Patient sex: M
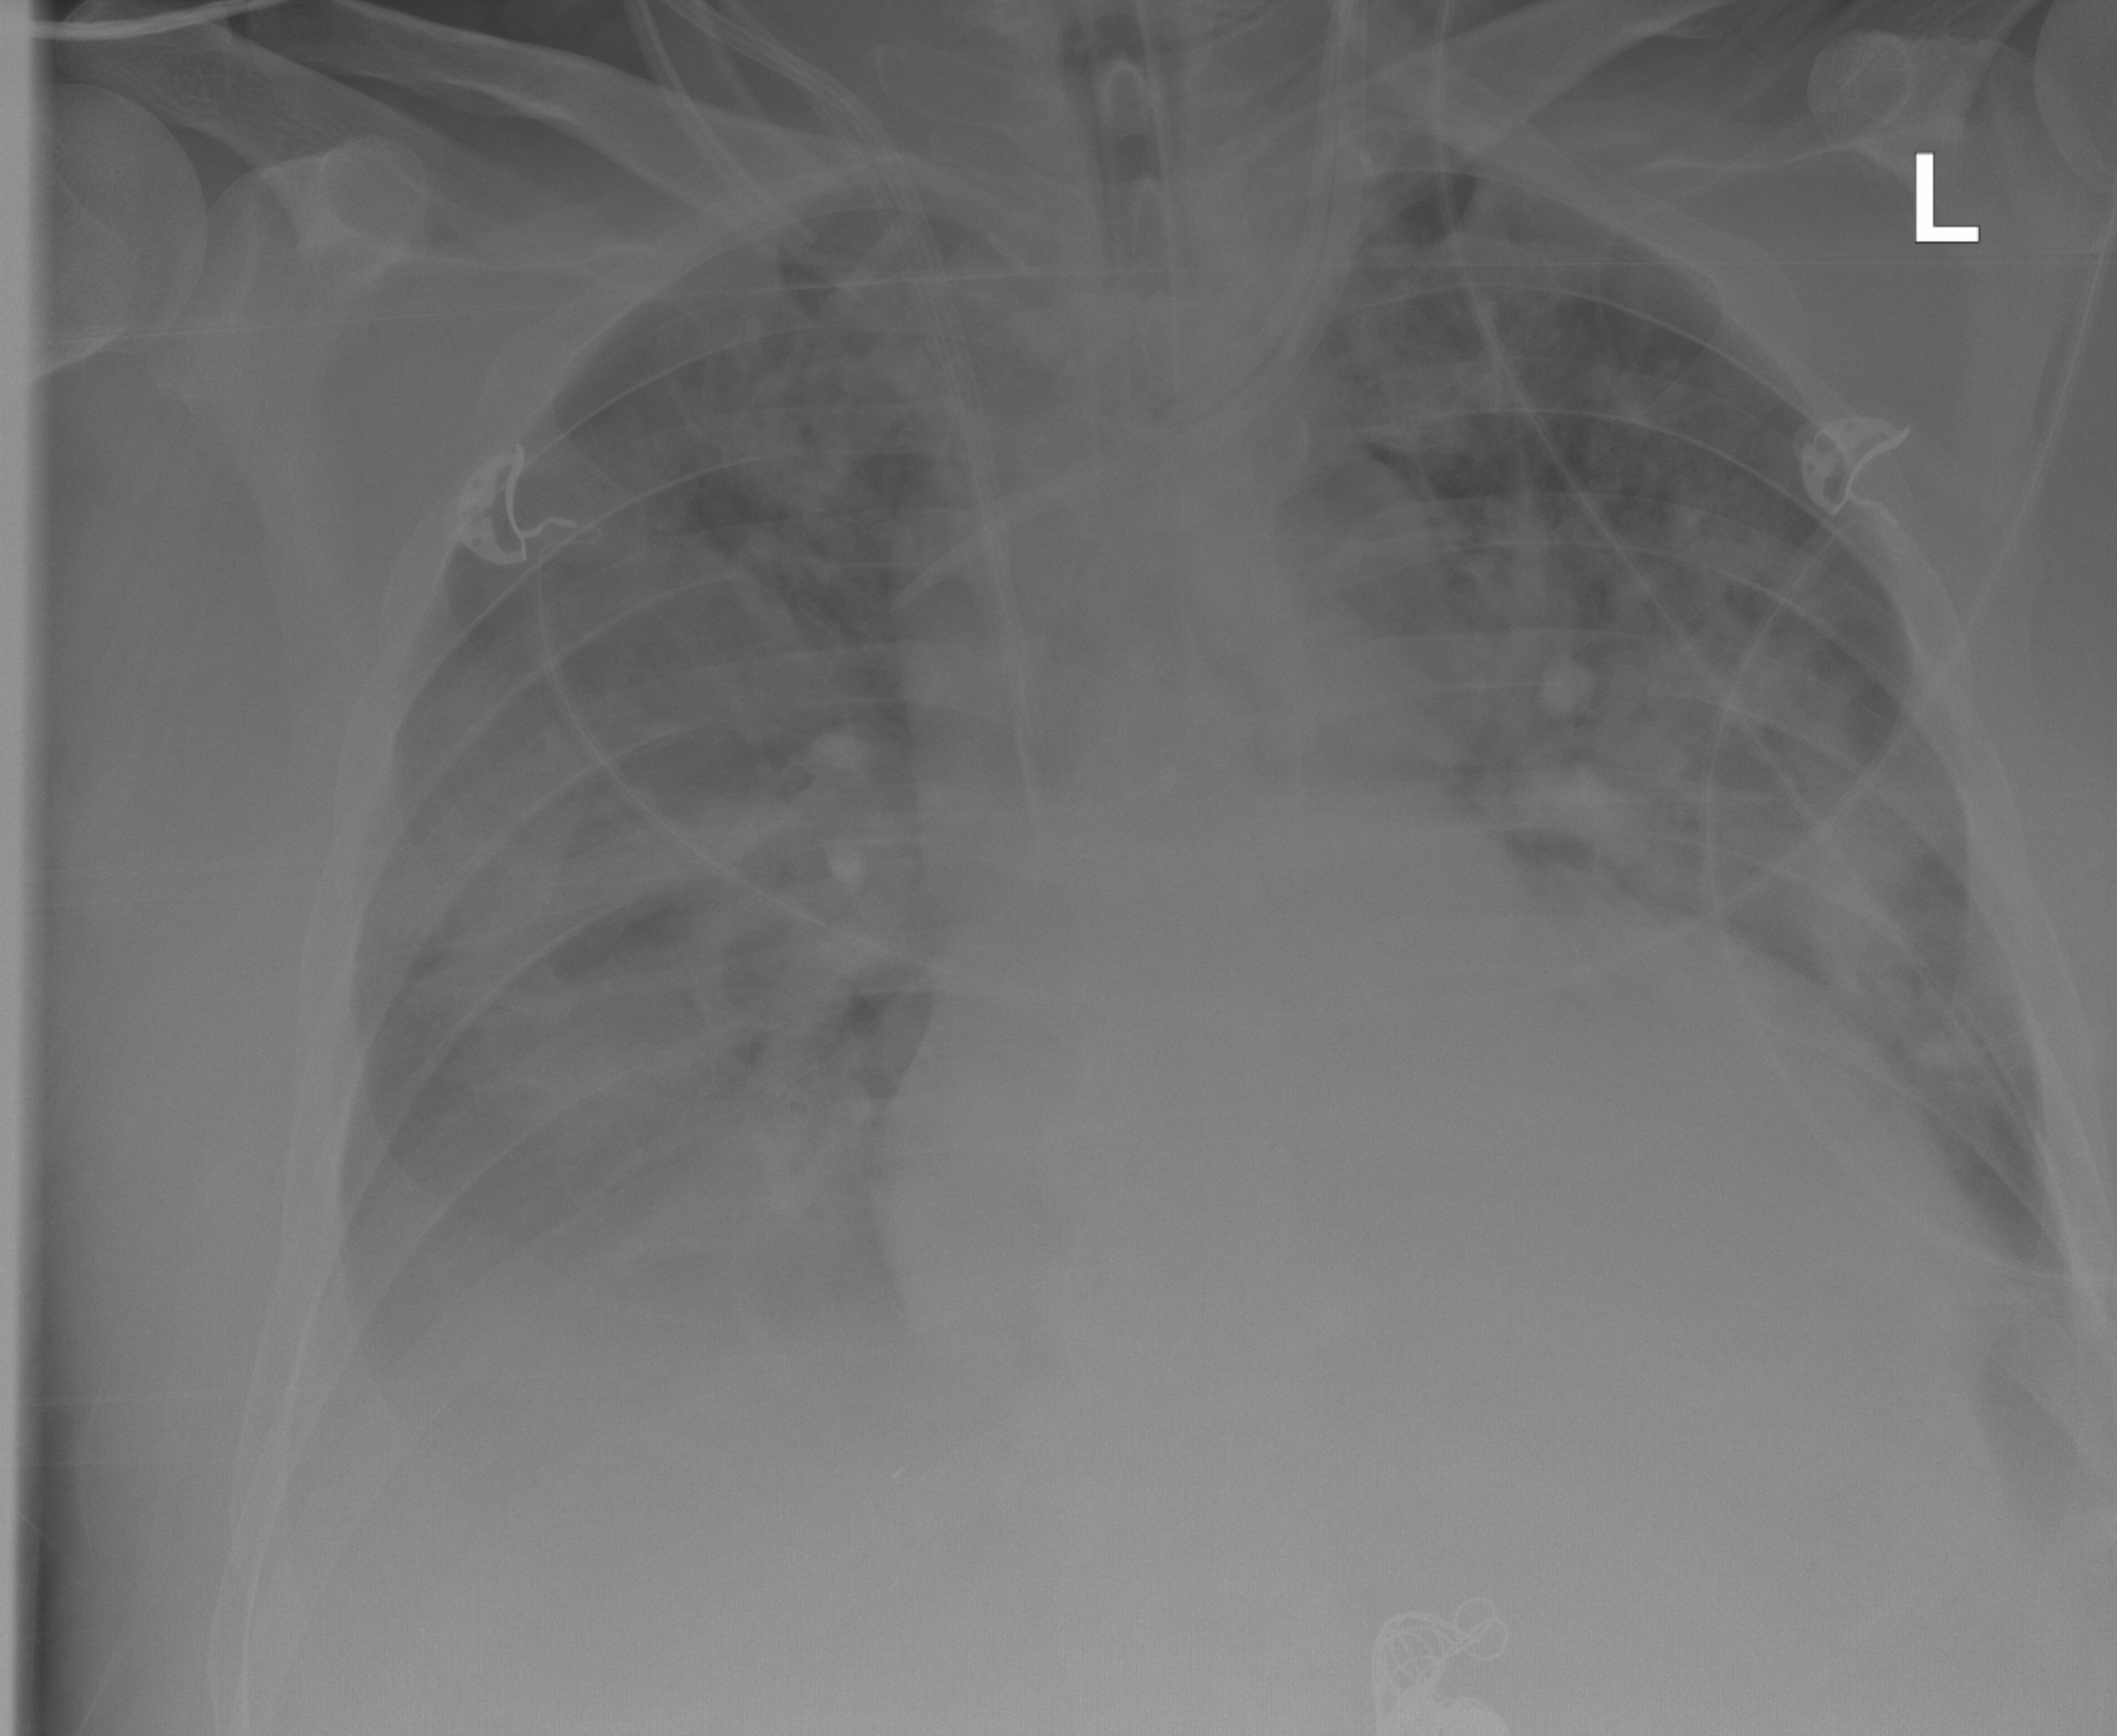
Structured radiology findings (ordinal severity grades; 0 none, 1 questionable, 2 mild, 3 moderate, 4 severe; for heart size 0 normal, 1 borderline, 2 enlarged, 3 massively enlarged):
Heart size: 3
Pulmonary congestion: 3
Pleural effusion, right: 3
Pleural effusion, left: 2
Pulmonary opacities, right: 3
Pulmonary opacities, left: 3
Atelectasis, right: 3
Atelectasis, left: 3